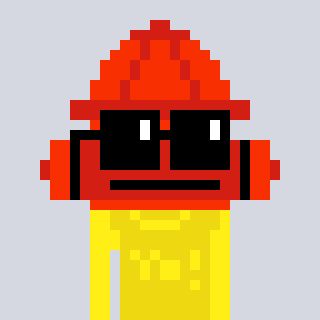
a pixel art character with square black sunglasses, a fire hydrant-shaped head and a yellow-colored body on a cool background